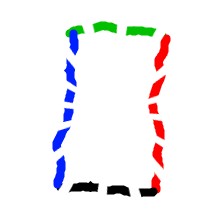
Shape: rectangle